Interaction volume radius: 5 \u00c5
Interaction volume height: 25 \u00c5
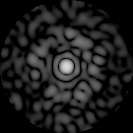
Disorder parameter: 0.8642